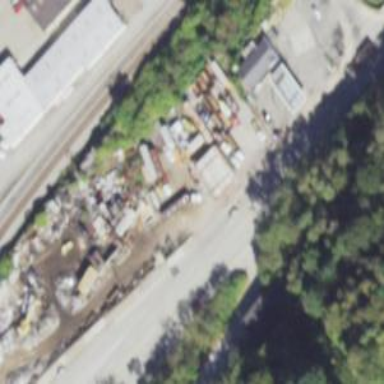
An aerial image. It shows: Industrial area designated as scrap yard.